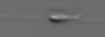
Label: flagellate_morphotype3